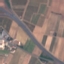
Land use / land cover class: Highway